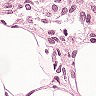
Metastatic tissue present: no